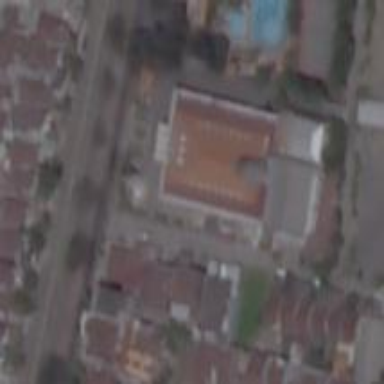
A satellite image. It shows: Place of worship.